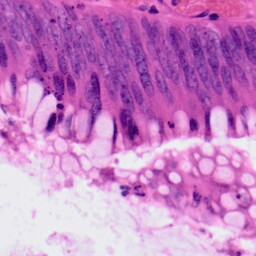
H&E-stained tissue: Colon